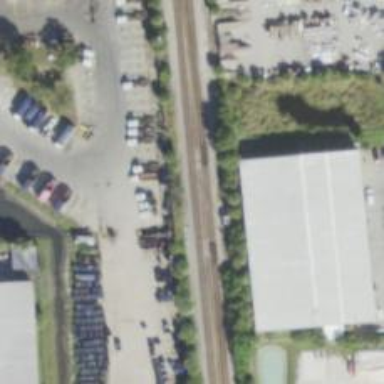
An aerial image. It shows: Site related to the railway.